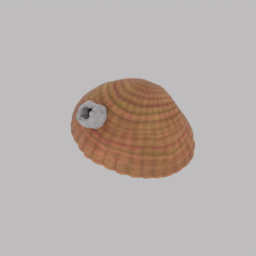
Label: animals